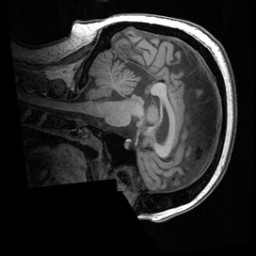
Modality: T1w
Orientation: sagittal
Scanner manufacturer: ge
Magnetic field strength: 3 T
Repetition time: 0.008572 s
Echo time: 0.003384 s